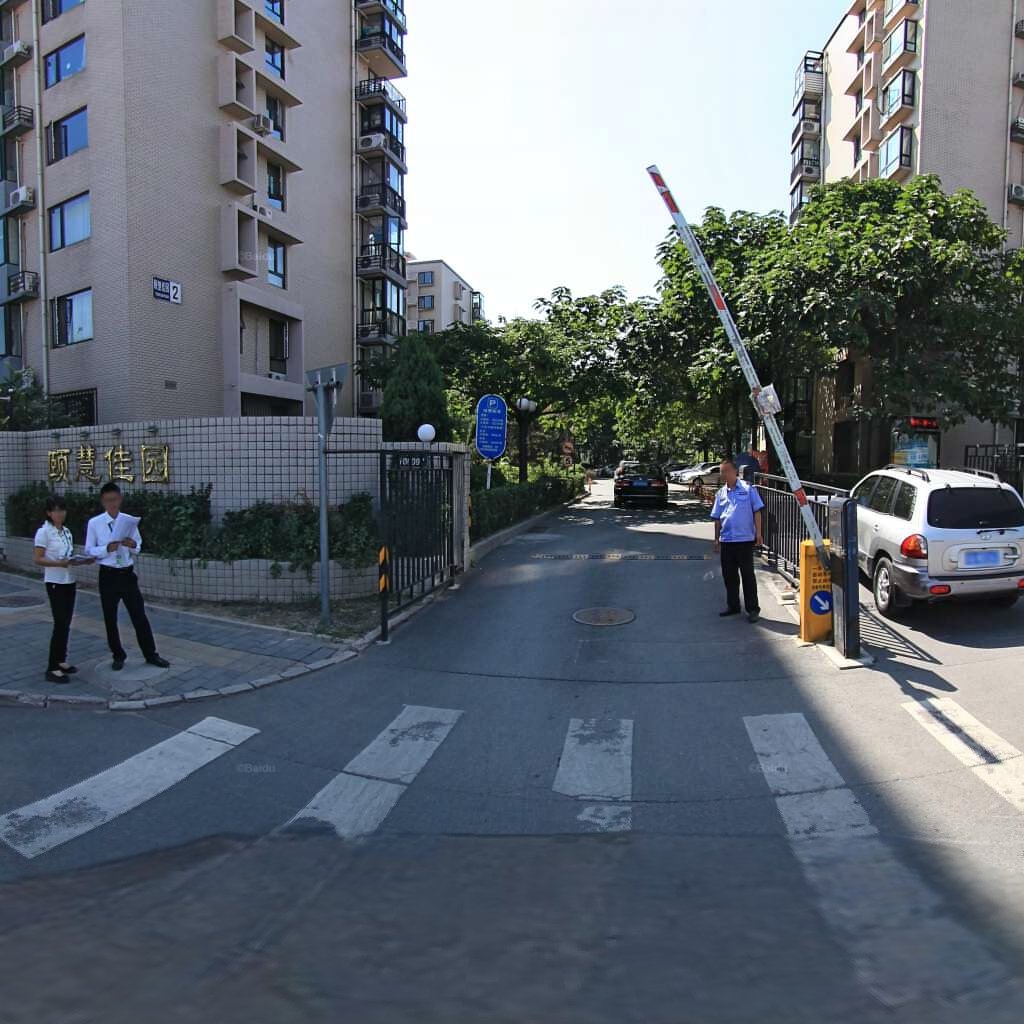
Region: Haidian
Road damage annotations: transverse crack, transverse crack, manhole cover